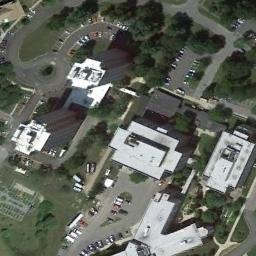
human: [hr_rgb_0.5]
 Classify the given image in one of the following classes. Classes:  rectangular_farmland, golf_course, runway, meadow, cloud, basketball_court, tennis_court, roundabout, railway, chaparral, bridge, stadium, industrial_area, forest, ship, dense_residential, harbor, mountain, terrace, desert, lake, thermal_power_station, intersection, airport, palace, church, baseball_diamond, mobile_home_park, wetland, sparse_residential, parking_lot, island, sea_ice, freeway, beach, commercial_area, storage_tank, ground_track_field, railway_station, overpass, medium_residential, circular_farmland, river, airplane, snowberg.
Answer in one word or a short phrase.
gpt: commercial_area